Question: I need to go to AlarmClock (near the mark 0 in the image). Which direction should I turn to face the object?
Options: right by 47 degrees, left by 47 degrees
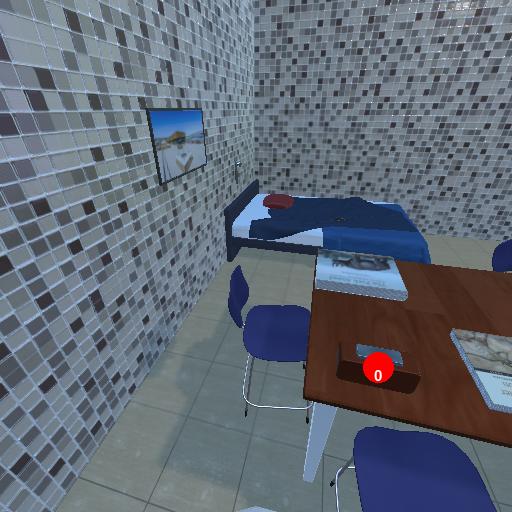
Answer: right by 47 degrees